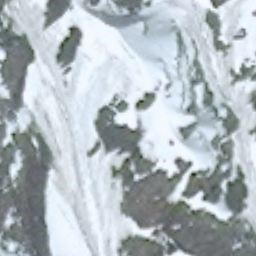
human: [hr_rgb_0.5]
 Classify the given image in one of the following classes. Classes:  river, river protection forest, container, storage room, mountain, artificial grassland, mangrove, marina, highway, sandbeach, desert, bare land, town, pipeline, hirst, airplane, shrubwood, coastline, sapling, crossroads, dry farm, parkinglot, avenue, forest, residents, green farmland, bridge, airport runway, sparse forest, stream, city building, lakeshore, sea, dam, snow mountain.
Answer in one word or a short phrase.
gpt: snow mountain